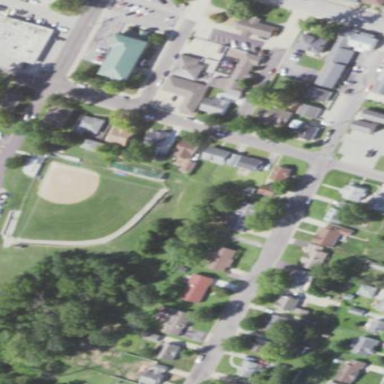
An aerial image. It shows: Baseball pitch for leisure and sports activities.